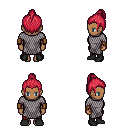
a pixel art fantasy rpg character, female body template, human, dark skin, chain mail, red pants, ruby red short topknot hairstyle, leather bracers, black shoes, four views (front, back, left, right), 2x2 character sprite sheet, small pixel art, hard edges, no anti-aliasing